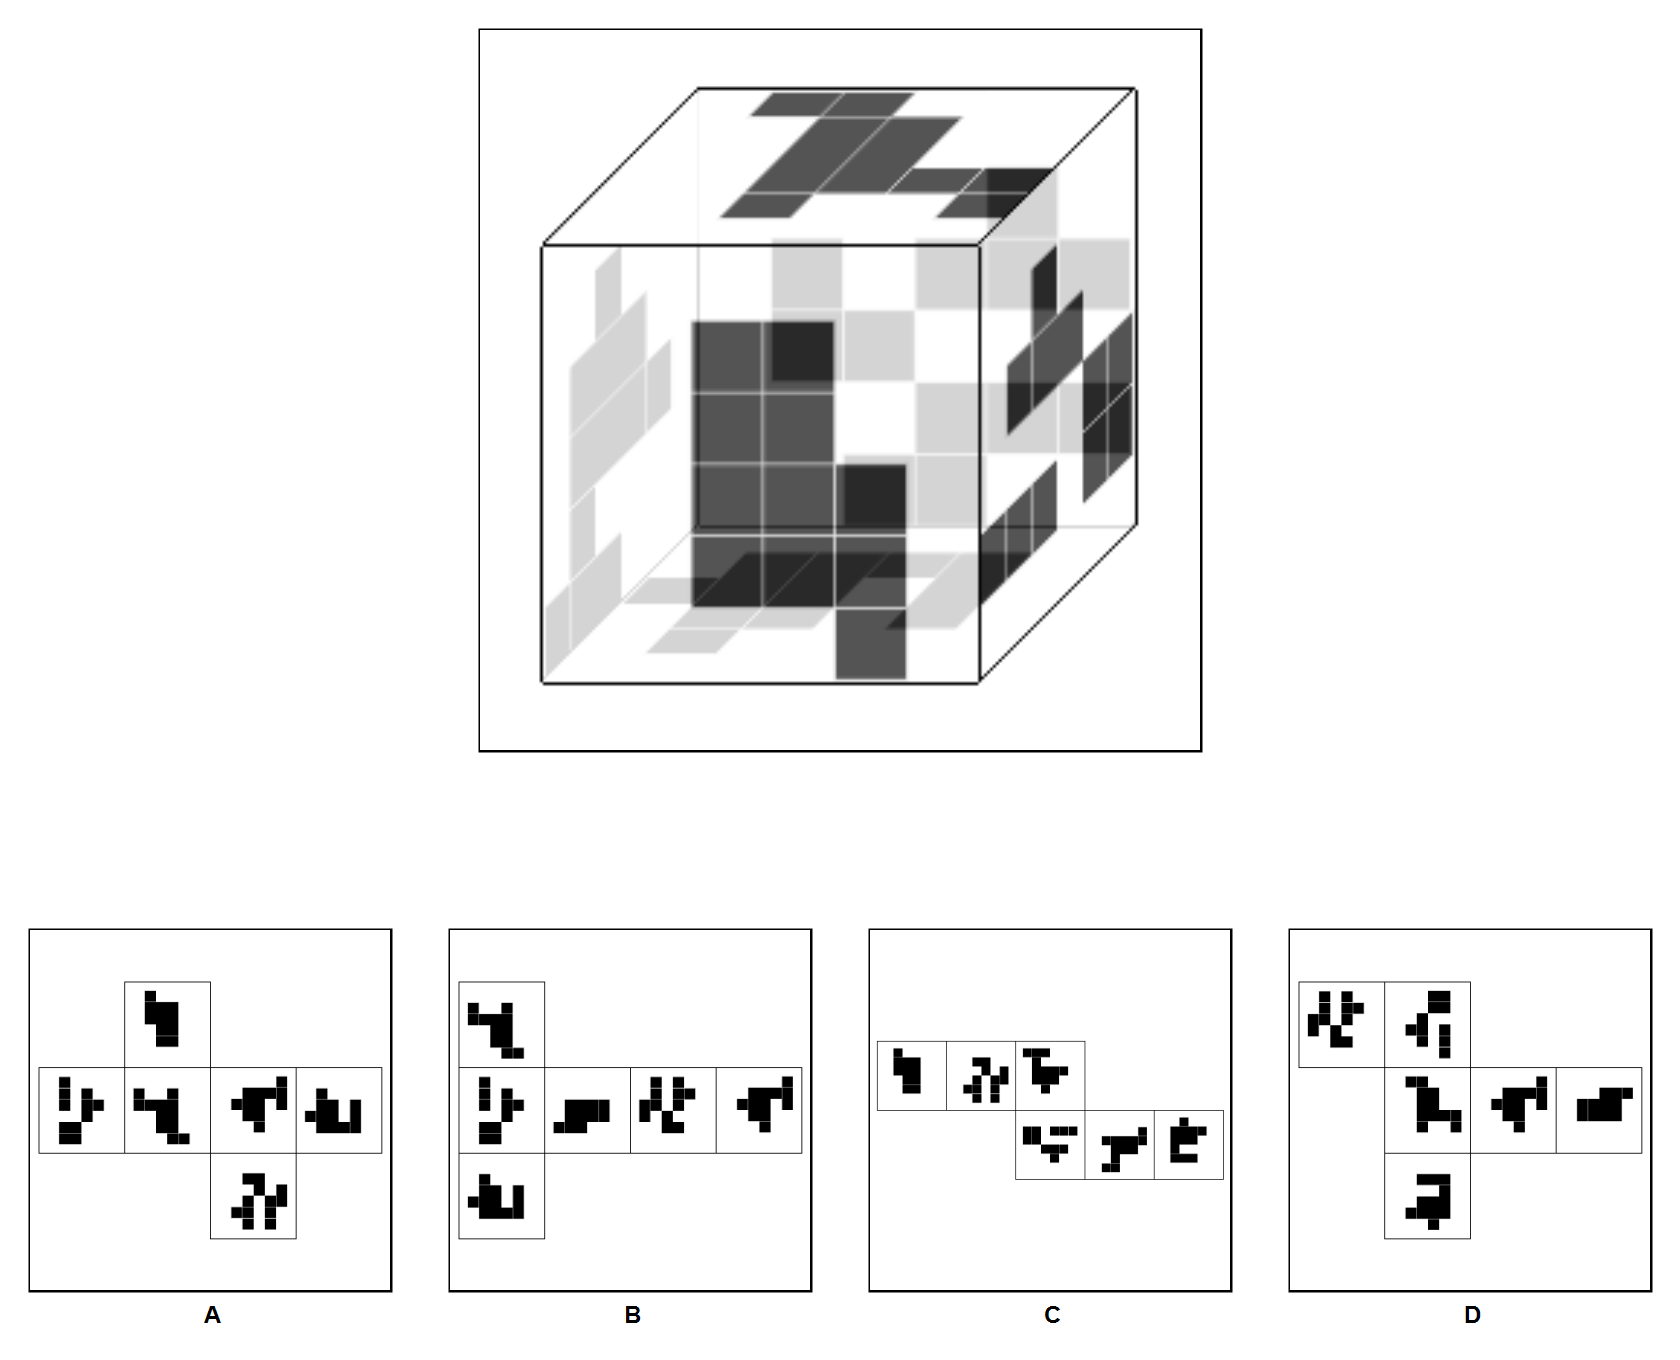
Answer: A